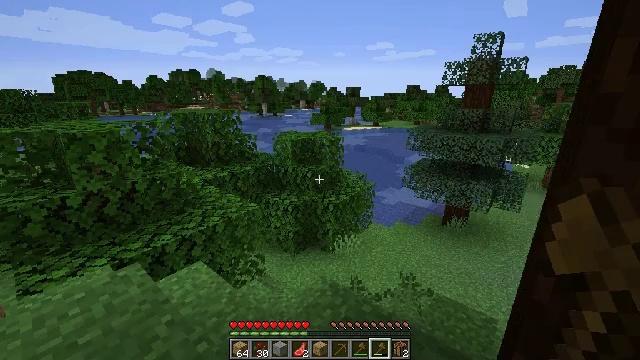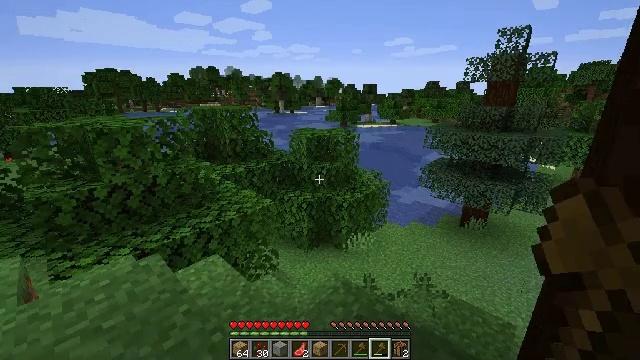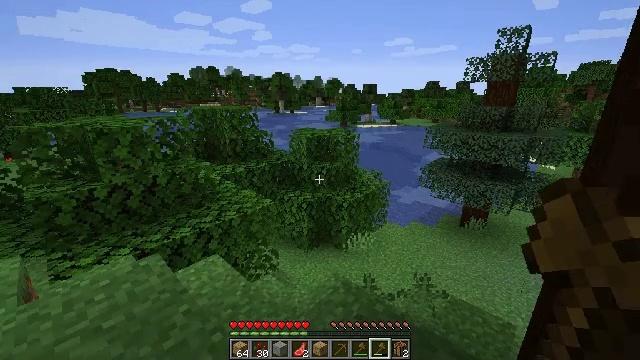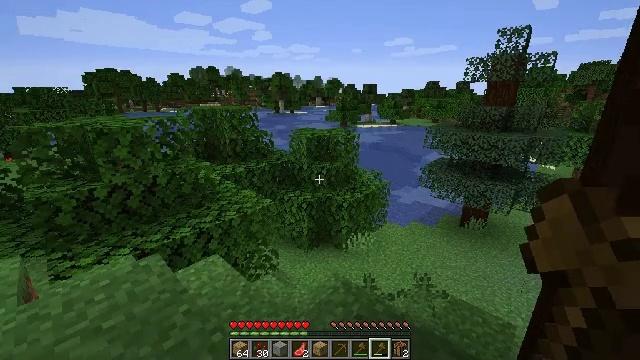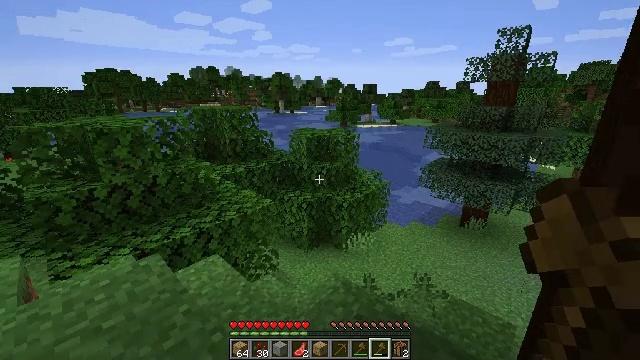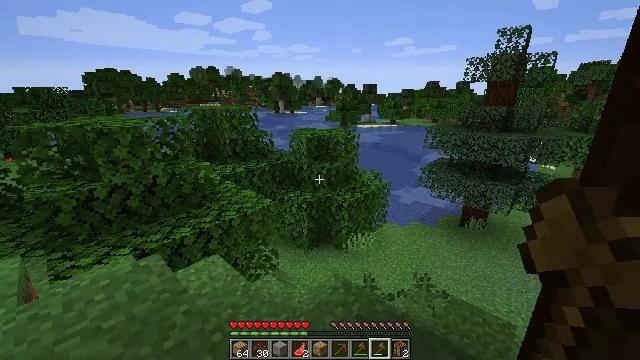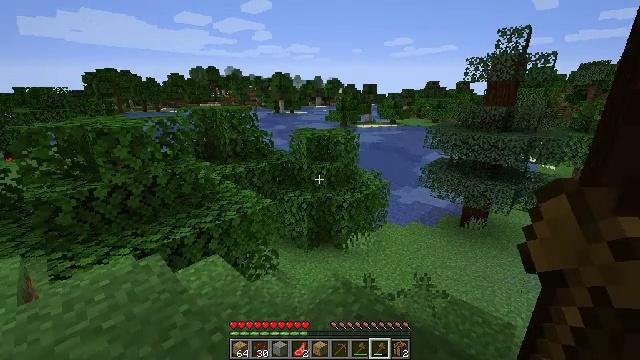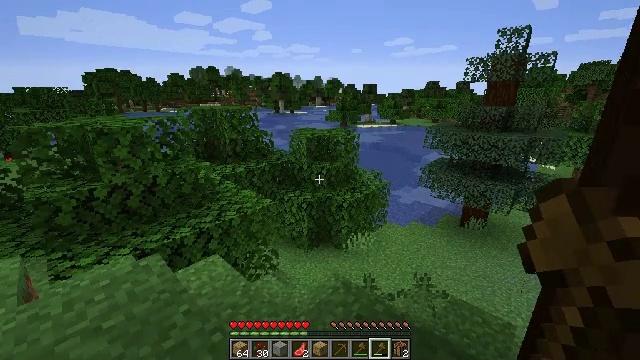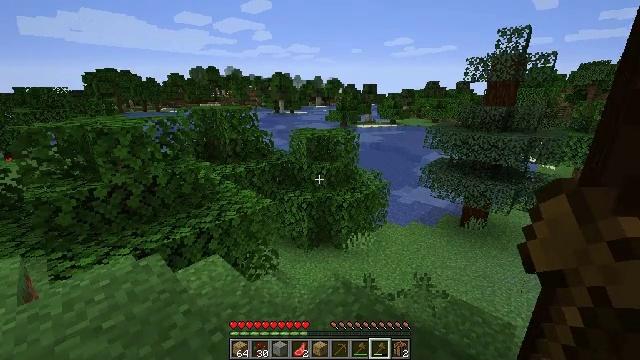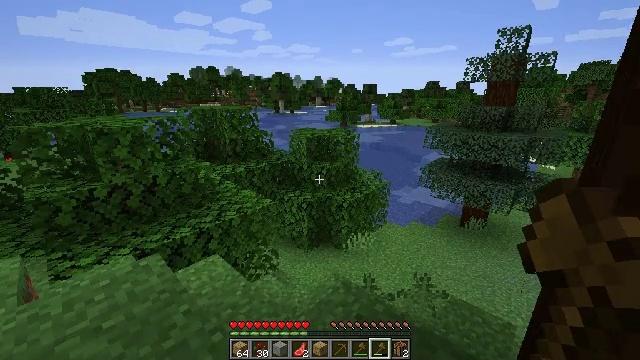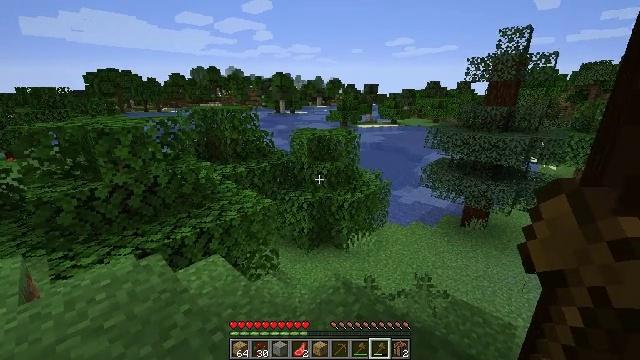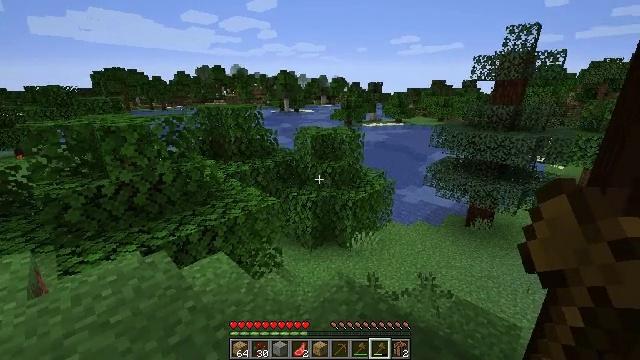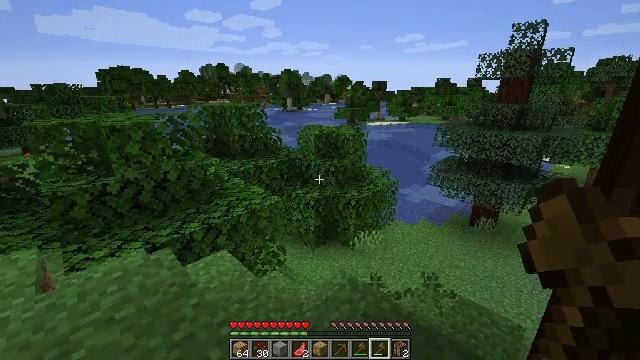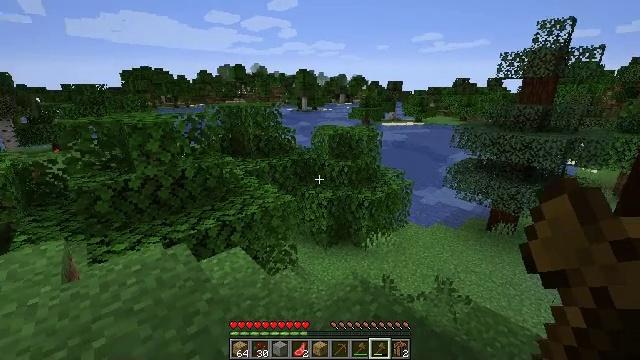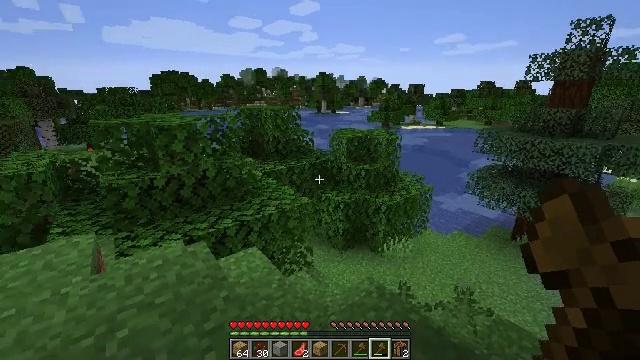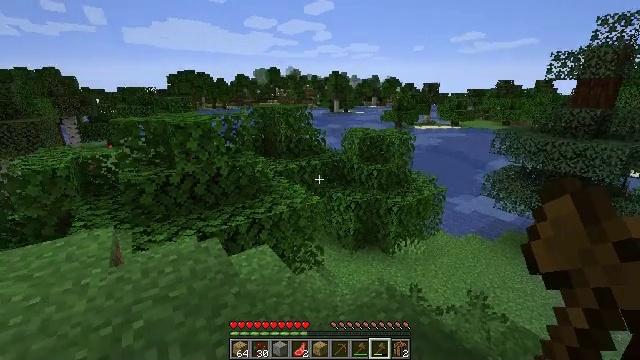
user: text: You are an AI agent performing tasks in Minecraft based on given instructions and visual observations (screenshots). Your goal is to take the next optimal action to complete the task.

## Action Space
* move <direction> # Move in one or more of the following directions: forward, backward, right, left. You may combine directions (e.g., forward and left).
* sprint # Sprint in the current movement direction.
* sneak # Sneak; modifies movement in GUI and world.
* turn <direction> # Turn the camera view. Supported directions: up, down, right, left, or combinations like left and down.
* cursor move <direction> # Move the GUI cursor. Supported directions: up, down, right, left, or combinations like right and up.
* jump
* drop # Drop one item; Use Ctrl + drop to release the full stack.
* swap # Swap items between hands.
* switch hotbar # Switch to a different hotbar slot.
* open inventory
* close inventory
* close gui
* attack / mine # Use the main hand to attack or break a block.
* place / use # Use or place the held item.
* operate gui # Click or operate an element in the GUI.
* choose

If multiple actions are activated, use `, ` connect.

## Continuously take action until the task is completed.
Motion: motion action
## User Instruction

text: Harvest sweet berries by mining the bush.
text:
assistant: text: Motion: turn left
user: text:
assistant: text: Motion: no_op
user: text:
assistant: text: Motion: no_op
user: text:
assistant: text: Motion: no_op
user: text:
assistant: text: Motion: no_op
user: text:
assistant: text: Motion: no_op
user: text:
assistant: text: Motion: no_op
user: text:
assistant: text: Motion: no_op
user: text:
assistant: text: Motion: no_op
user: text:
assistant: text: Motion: no_op
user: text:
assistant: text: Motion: no_op
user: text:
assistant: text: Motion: no_op
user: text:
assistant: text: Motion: turn left
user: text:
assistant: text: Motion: turn left
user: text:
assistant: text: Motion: turn left
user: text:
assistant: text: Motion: turn left
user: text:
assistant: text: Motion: move forward, turn left and down
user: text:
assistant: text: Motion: move forward, turn left
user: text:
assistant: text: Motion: move forward, turn left
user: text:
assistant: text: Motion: move forward, turn left
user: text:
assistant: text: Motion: move forward, turn left
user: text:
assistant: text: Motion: move forward
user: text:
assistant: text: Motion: move forward
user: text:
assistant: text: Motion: move forward, turn left
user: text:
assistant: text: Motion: move forward, turn left
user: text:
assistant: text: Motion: move forward
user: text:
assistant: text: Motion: move forward
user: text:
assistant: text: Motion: no_op
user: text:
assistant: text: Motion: no_op
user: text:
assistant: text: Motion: no_op